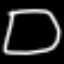
Label: square